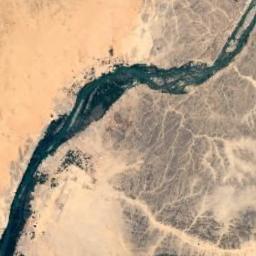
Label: river